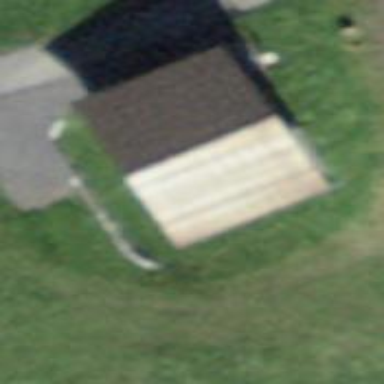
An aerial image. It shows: Rural barn.